高二 · 度量几何学
22. 如图, 在四边形 $A B C D$ 中, $A=\frac{\pi}{4}, \tan \angle A B D=3$,

    $A D=6 \sqrt{2}, B C=2 \sqrt{2}, C D=4$.

    (1) 求 $B D$ 的长;

    (2) 求证: $\angle A B C+\angle A D C=\pi$.
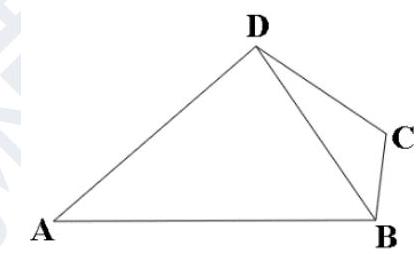
答案: (1) 在 $\triangle A B D$ 中, 因为 $\tan \angle A B D=3$, 所以 $\sin \angle A B D=\frac{3 \sqrt{10}}{10}$,

    根据正弦定理有： $\frac{B D}{\sin \angle A}=\frac{A D}{\sin \angle A B D}$ ，

    将 $A D=6 \sqrt{2}, A=\frac{\pi}{4}$ 代入上式, 可得 $B D=2 \sqrt{10}$.

    (2) 证明: 在 $\triangle B C D$ 中, 根据余弦定理 $\cos \angle C=\frac{B C^{2}+C D^{2}-B D^{2}}{2 B C \cdot C D}$,

    将 $B C=2 \sqrt{2}, C D=4, B D=2 \sqrt{10}$ 代入上式, 得 $\cos \angle C=-\frac{\sqrt{2}}{2}$.

    因为 $\angle C$ 为三角形内角, 所以 $\angle C=\frac{3 \pi}{4}$, 所以 $\angle A+\angle C=\pi$,

    而在四边形 $A B C D$ 中, $\angle A+\angle A B C+\angle C+\angle A D C=2 \pi$,

    所以 $\angle A B C+\angle A D C=\pi$.